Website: apple
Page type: customer-info-address
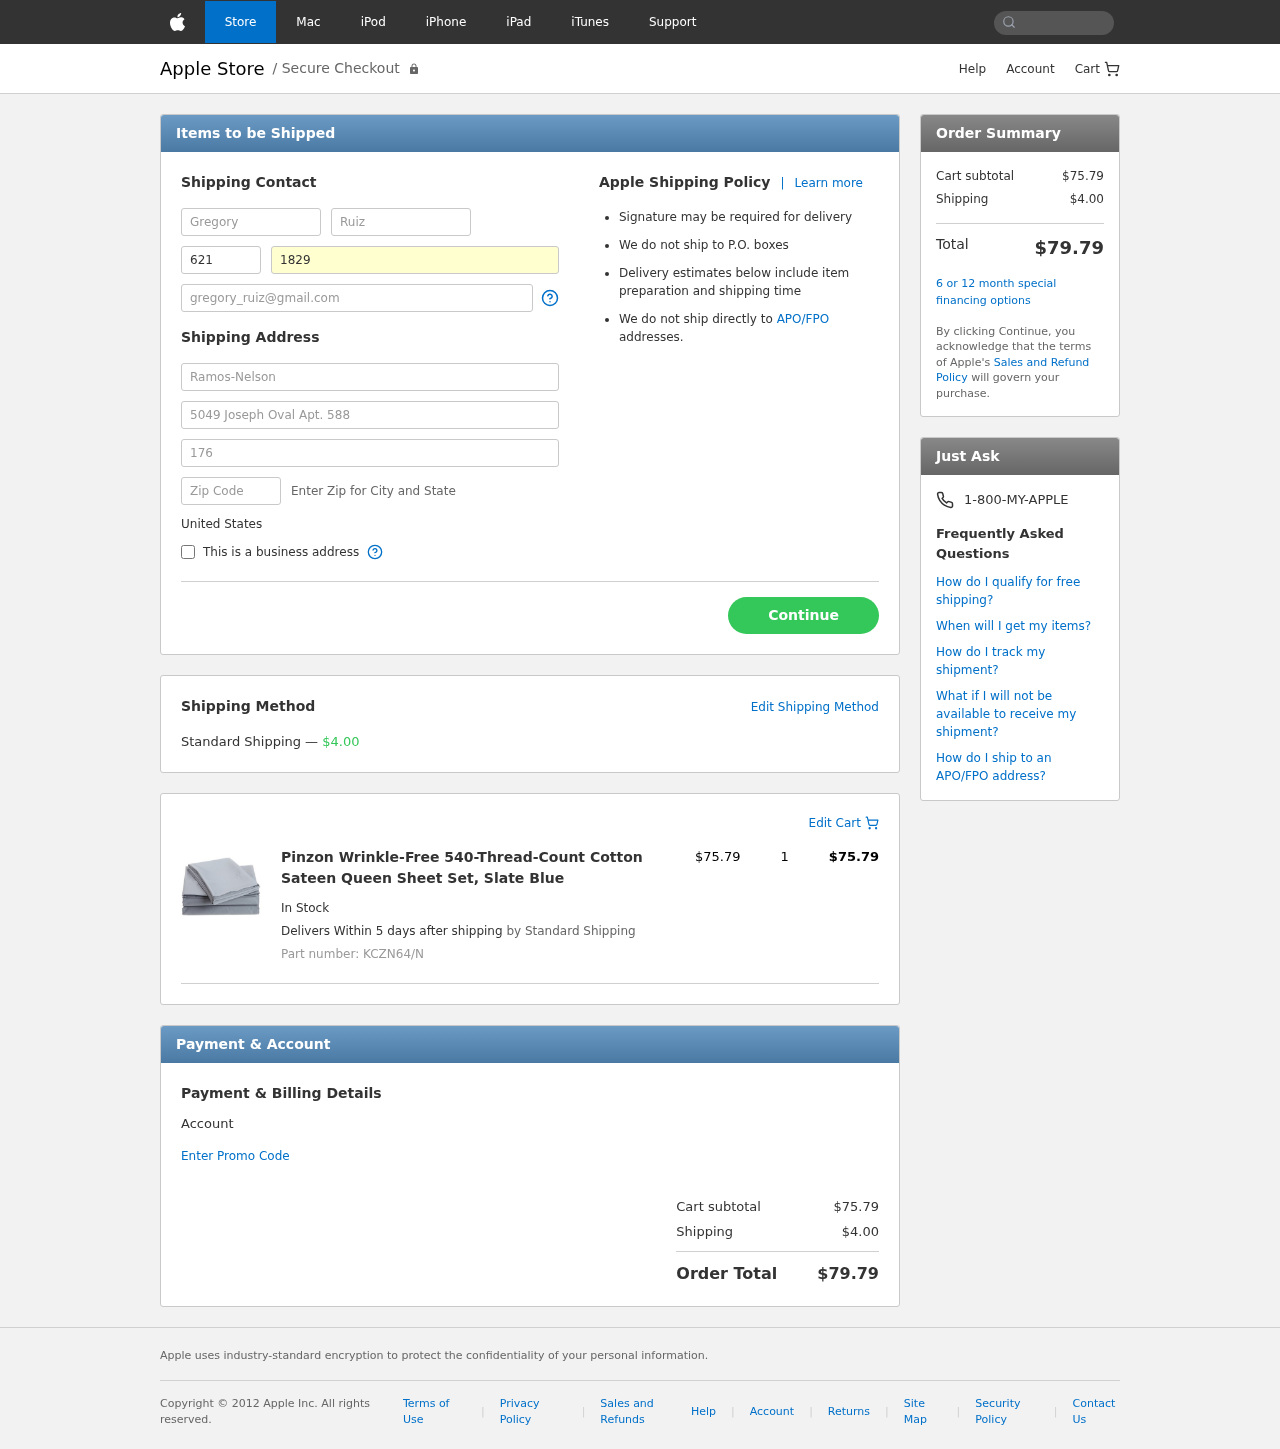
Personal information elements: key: PII_COUNTRY
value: United States
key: PII_FIRSTNAME
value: Gregory
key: PII_LASTNAME
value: Ruiz
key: PII_PHONE_AREA
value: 621
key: PII_PHONE_LINE
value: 1829
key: PII_EMAIL
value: gregory_ruiz@gmail.com
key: PII_COMPANY
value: Ramos-Nelson
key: PII_STREET
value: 5049 Joseph Oval Apt. 588
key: PII_STREET2
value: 176 Karen Burg
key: PII_POSTCODE
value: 58755
Product elements: key: PRODUCT1_NAME
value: Pinzon Wrinkle-Free 540-Thread-Count Cotton Sateen Queen Sheet Set, Slate Blue
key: PRODUCT1_PRICE
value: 75.79
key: PRODUCT1_QUANTITY
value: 1
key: PRODUCT1_SKU
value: KCZN64/N
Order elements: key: ORDER_SHIPPING_COST
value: $4.00
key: ORDER_ITEM_TOTAL
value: $75.79
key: ORDER_SUBTOTAL
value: $75.79
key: ORDER_TOTAL
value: $79.79